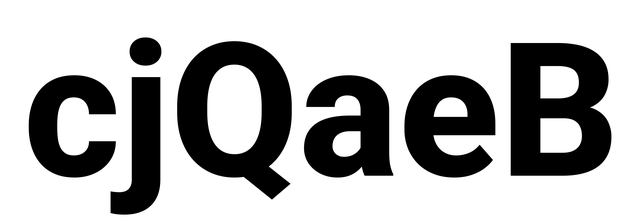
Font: Roboto_ExtraBold